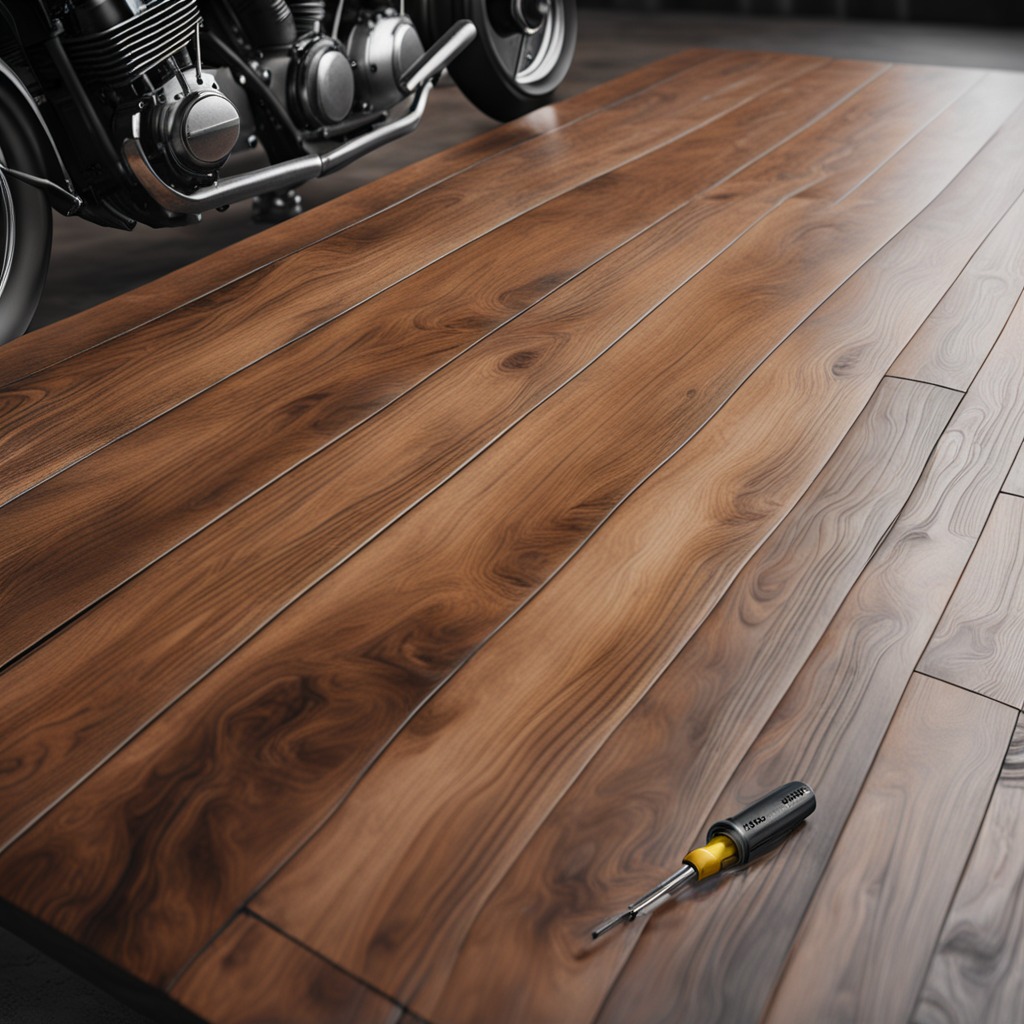
A screwdriver is lying on the oil-spilled wooden table in a vintage motorcycle garage.